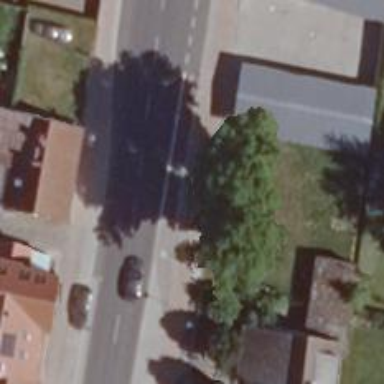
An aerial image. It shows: Asphalt road with primary highway designation. There is cycle lane on the left and cycle track on the right.